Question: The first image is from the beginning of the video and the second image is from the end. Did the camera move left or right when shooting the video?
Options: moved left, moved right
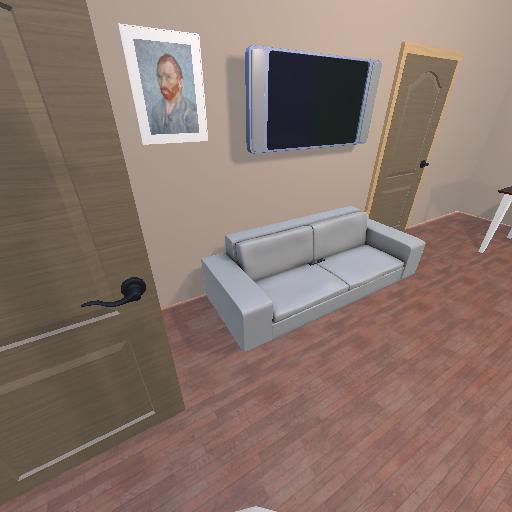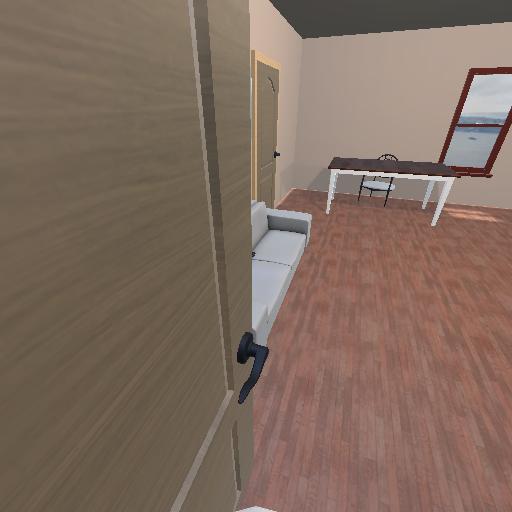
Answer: moved left